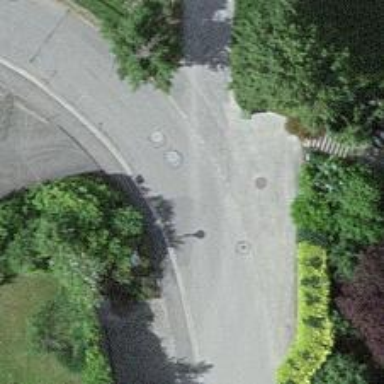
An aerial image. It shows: Smooth asphalt road in residential area.